Field crop: tomato
Growth stage: 1
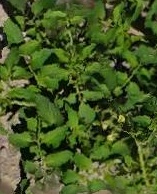
Species: tomato